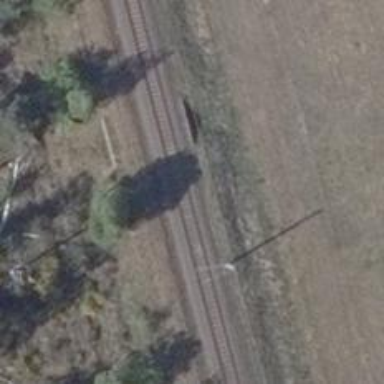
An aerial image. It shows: Bridge over electrified railway with contact line.